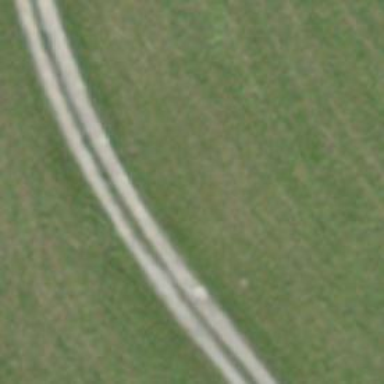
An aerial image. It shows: Gravel track with grade2 tracktype.